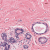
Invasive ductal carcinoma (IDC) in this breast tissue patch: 0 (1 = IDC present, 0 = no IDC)